Interaction volume radius: 10 \u00c5
Interaction volume height: 15 \u00c5
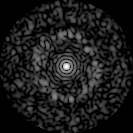
Disorder parameter: 0.833